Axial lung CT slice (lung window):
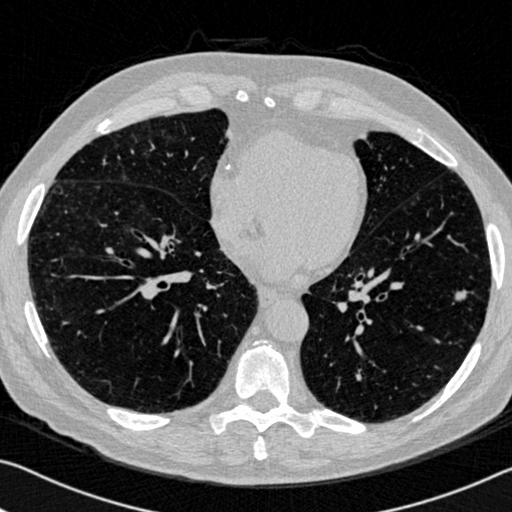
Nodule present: yes
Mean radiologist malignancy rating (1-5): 4.25